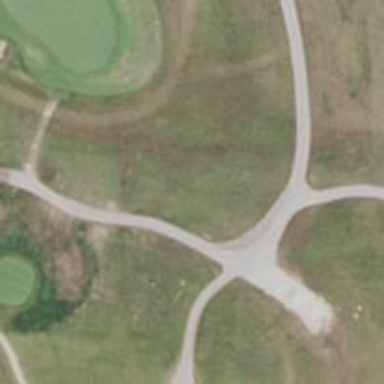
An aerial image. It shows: Golf cartpath that is also road path.